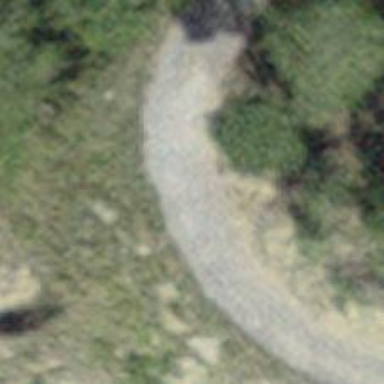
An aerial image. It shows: Track with grade 1 quality.